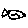
Label: fish